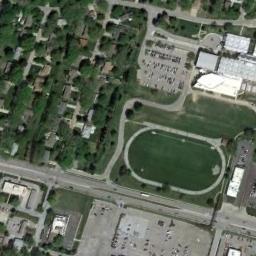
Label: ground_track_field